Question: I am trying to fill a div with images and size the images to fit just right in their place. The problem is that when the image is not loaded, the dimensions x , y cannot be sampled from the element. This is what I am trying to do after looking up some examples on stack overflow. It does not work...
'''
$.each(data.data.children, function(i,item){
// Some images come in with a busted link. Hence the IF statement...
if (item.data.url.indexOf(".jpg")>0){
var imgTitle = item.data.title;
imgTitle = imgTitle;
$('<div id="c'+i+'"></div>').attr("class", "imgDiv").appendTo("#photos");
$("<img/>").attr("src", item.data.url).attr("id", "pic"+i).attr("class", "pics").appendTo("#c"+i);
.load(function(){
$(this).fadein("slow");
if (iWidth>iHeight){
$('#pic'+i).width(270);
$('#pic'+i).height(parseInt(270-imgTitle.length/3));
}
});
$("<p>"+imgTitle+"</p>").attr("id", "p"+i).appendTo("#c"+i);
$("<img/>").attr("src", "images/RedX2.png").attr("class", "xit").appendTo("#c"+i);
var mImg = $('#pic'+i)[0];
}
});
'''
Alternatively, is there a way to do proportional fitting of an image inside the padding space proportionally?
TIA
DK

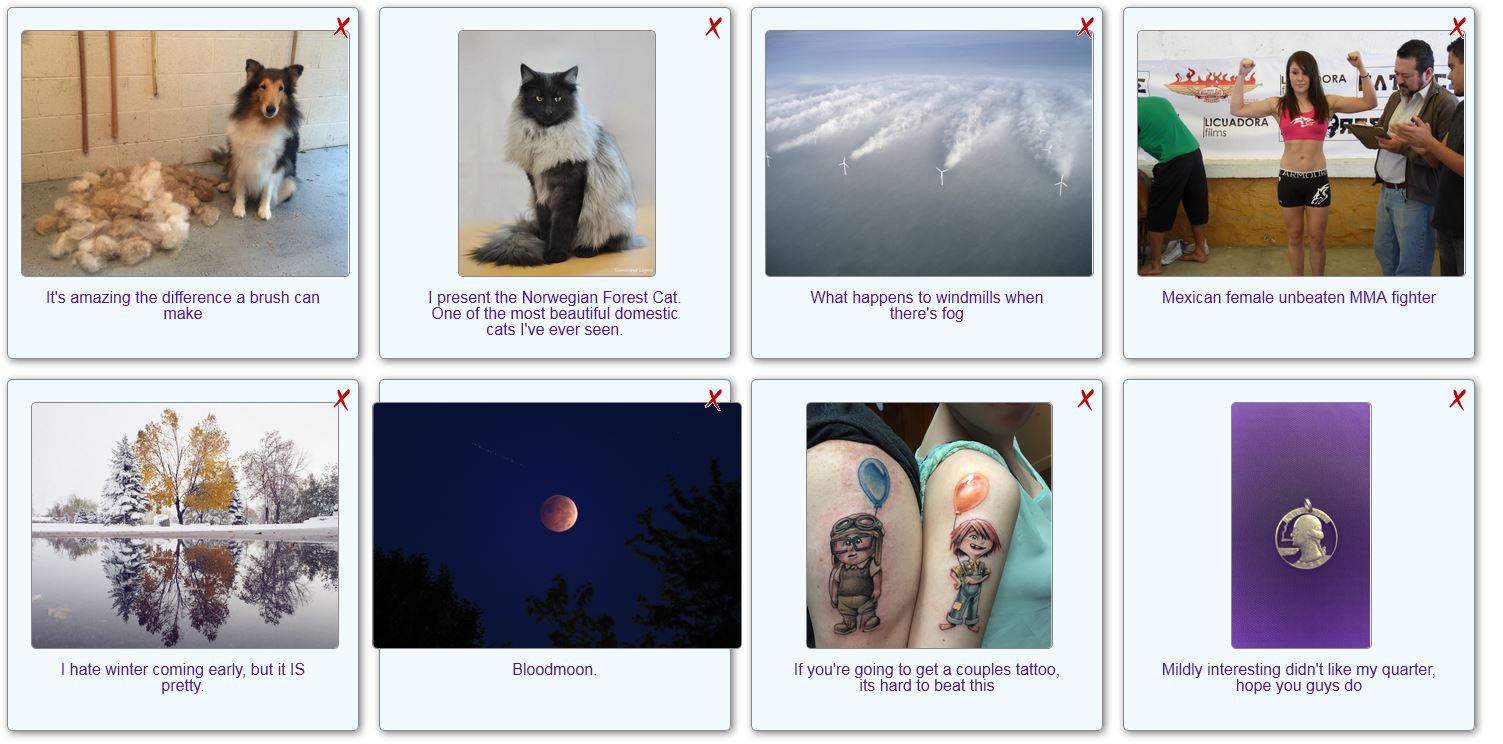
Answer: You might not need any javascript at all. See this post for a way to use CSS to have the image automatically size to the div that contains it.
<URL>